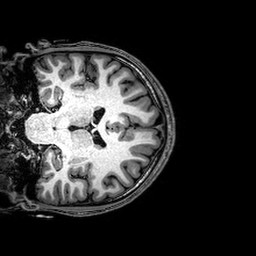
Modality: T1w
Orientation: coronal
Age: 19
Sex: male